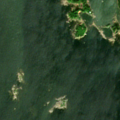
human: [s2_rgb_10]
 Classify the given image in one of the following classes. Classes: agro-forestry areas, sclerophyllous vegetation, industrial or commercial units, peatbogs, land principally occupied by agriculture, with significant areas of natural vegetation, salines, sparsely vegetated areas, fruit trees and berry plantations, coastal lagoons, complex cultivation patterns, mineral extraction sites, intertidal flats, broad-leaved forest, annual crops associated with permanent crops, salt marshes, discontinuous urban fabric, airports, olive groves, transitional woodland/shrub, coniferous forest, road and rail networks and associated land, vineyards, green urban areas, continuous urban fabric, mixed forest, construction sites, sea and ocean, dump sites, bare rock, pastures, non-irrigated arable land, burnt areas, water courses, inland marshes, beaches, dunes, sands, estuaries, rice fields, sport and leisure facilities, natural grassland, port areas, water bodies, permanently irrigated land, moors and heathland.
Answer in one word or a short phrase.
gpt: coniferous forest, mixed forest, sea and ocean